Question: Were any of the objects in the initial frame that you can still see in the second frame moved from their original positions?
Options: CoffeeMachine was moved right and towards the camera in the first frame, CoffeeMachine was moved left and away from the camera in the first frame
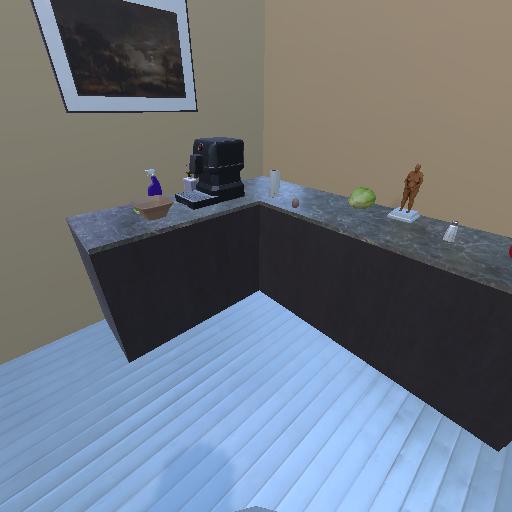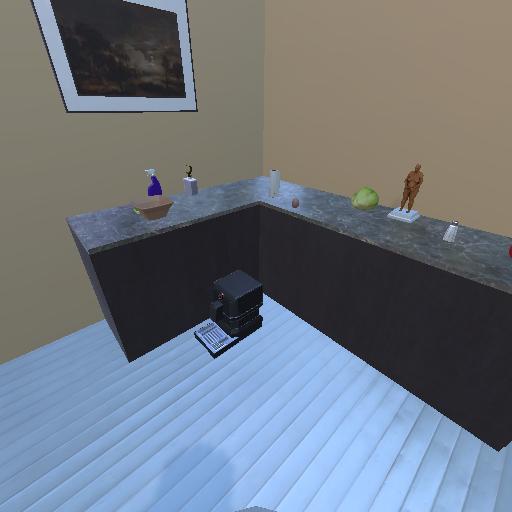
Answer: CoffeeMachine was moved right and towards the camera in the first frame